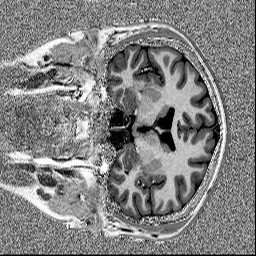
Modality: MP2RAGE
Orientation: coronal
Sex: female